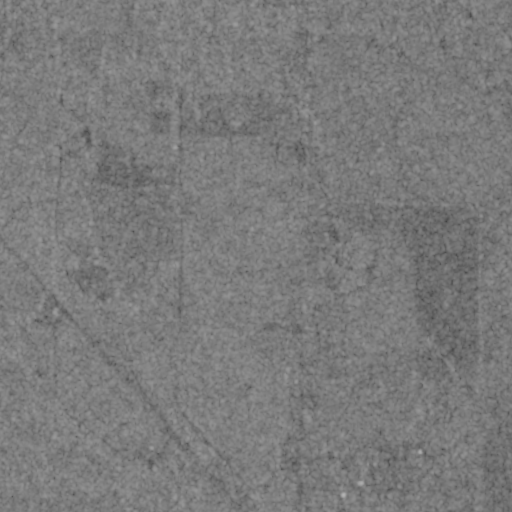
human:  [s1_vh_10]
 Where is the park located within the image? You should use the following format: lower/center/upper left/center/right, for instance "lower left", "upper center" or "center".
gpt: The park is located in the center left of the image.
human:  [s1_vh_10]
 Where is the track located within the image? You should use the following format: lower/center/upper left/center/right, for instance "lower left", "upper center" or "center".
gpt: There is no track in the image.

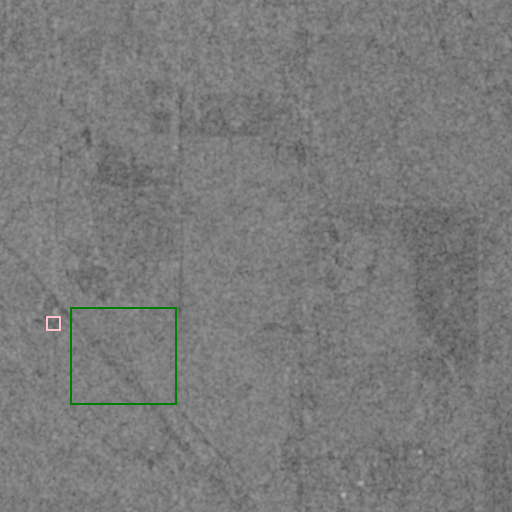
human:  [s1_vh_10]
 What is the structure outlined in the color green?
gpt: The structure outlined in green is a crop field.
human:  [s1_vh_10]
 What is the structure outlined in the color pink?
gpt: The structure outlined in pink is a park.
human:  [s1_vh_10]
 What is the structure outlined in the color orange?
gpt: There is no orange outline.